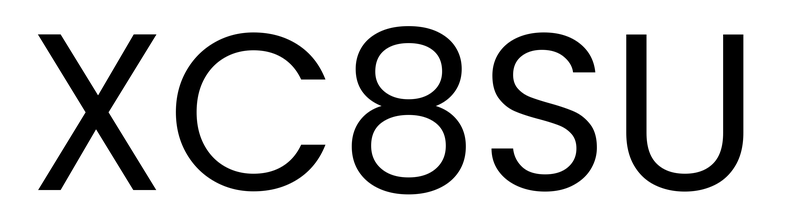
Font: Poppins-Regular